Question: I am building a responsive website where majority of its content are created on client's end. The original HTML is rather small and 'short', however as content is created and added the overall height of the application grows.
The issue I'm facing right now is that on mobile devices, (iphone, ipad, Windows phone, etc) the browser doesn't recognize the fact that the page is growing, so no vertical scroll bar is created as contents grow.
Some awkward scrolling is possible on iOS devices, but on windows phones, from what I've heard there is no scrolling.
How can I fix this? I was thinking of setting a minimum height for my html body. Is there anything else?
Here is a screenshot, as you can see there is no vertical scroll bar, even though the page is fairly long.

The site is up on <URL> right now.
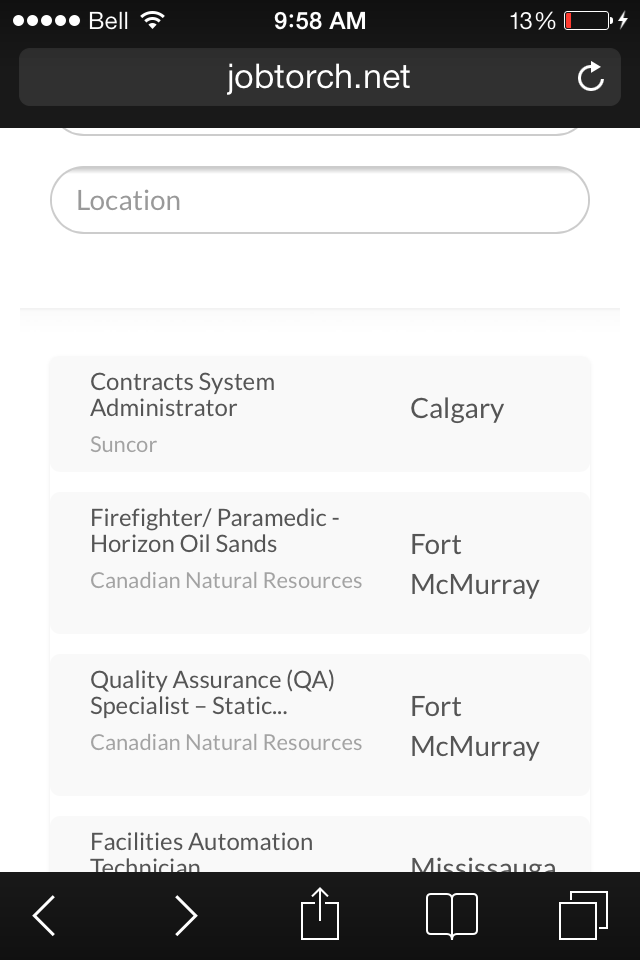
Answer: The 'body' of your page is not inheriting the height of your '.maincontent' div, because you're using absolute positioning on said div. (the height of 'body' is what mobile browsers use to identify "page" scrolling.)
Remove 'position: absolute;' from your CSS for '.maincontent', and you should be fine.